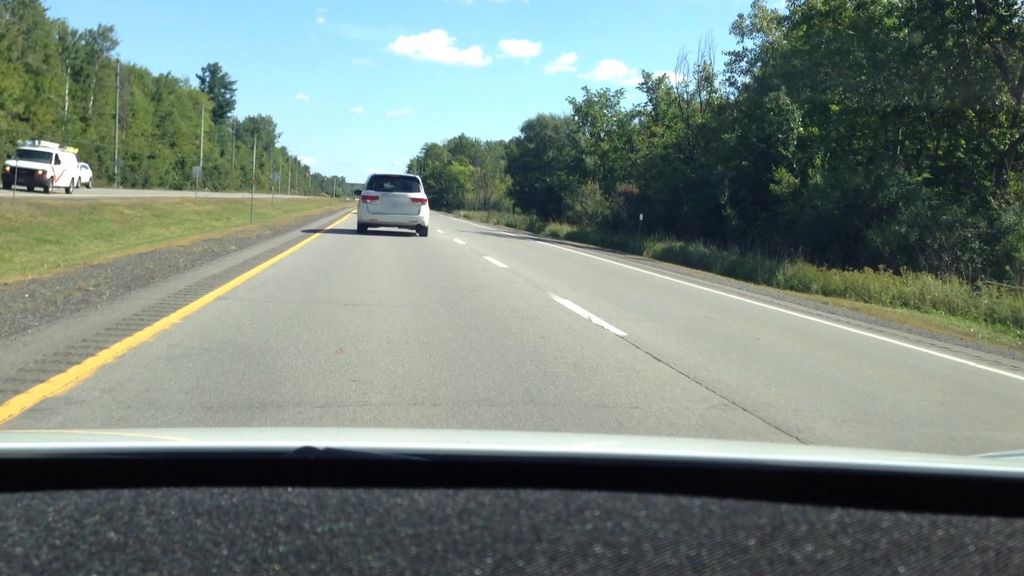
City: ottawa-gatineau